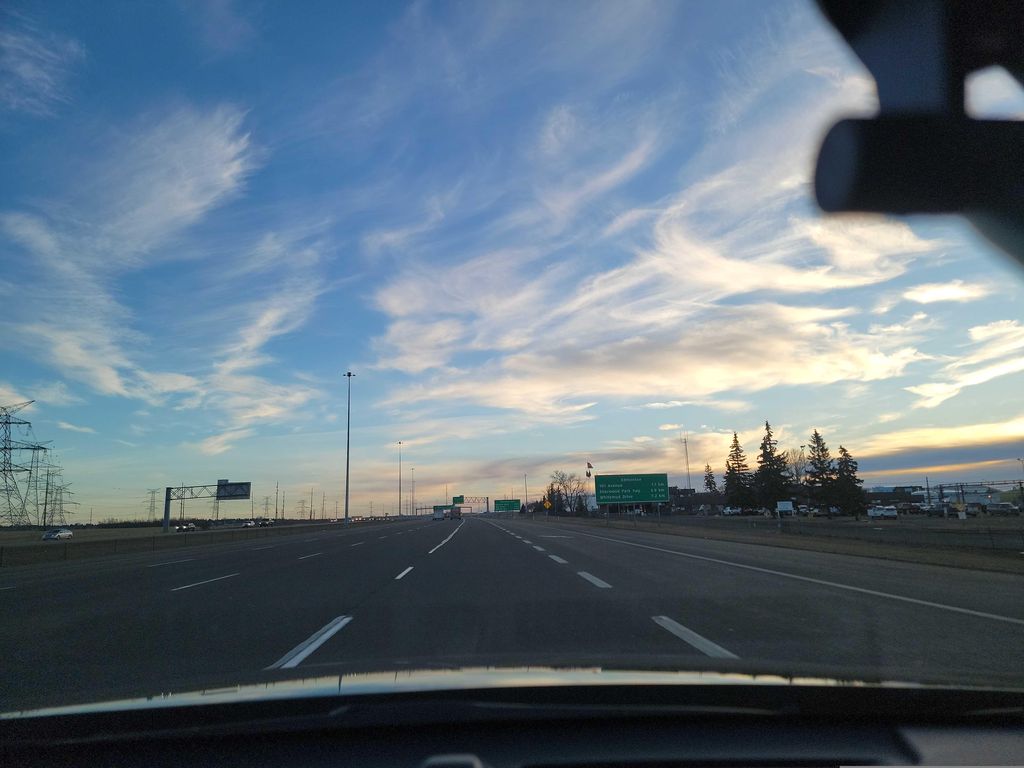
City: edmonton